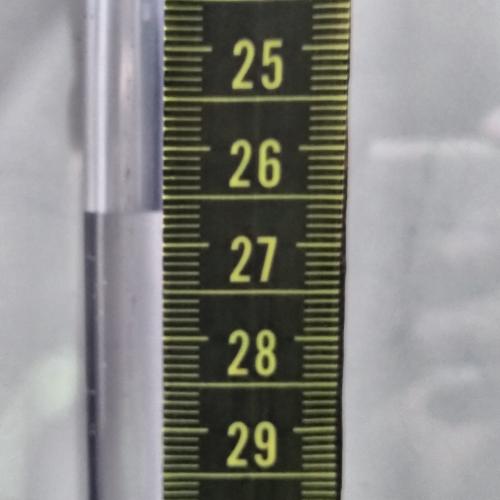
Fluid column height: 26.6 cm